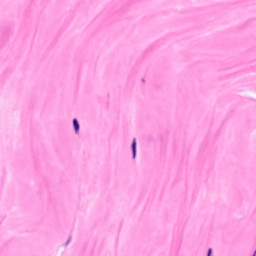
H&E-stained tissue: Breast